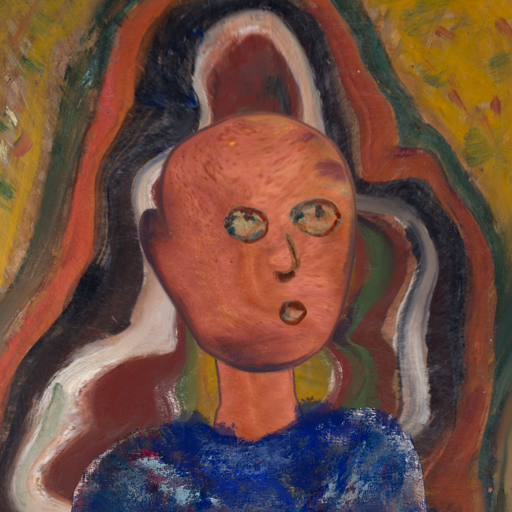
Background: AfterRaid, Head And Neck Side: Mother_And_Son_Mother, Face Side: Orphan, Bust: Irani, Hair Side: Blank, Head Accessory: Blank, Second Necklace: Blank, Necklace: Blank, Baby: Blank